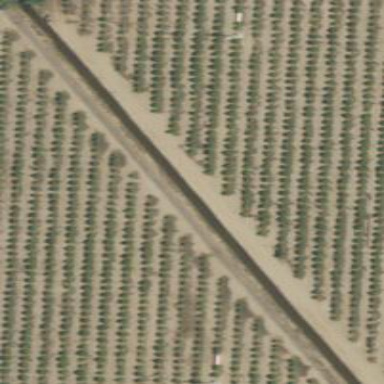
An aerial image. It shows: Orchard.